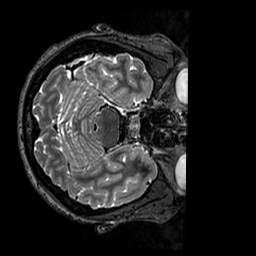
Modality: T2w
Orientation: axial
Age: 40
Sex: female
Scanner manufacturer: siemens
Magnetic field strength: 3 T
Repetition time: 3.2 s
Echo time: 0.728 s